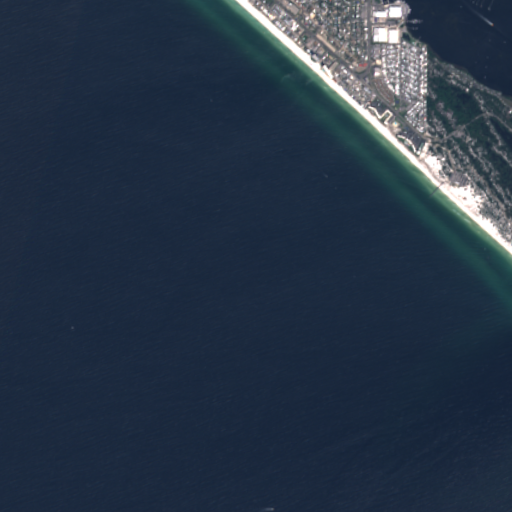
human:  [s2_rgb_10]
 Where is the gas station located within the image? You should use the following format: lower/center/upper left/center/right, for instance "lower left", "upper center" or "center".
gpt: The gas station is located in the upper right of the image.
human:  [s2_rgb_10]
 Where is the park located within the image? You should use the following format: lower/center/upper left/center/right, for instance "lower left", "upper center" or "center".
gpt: The park is located in the upper right of the image.
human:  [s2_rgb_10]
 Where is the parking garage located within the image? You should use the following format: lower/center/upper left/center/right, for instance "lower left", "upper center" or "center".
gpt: The parking garage is located in the upper center of the image.
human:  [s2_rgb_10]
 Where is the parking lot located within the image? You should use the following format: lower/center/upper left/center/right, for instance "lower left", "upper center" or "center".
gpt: The parking lot is located in the upper right of the image.
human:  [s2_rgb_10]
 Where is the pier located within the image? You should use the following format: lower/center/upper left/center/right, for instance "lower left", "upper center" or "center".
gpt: The pier is located in the upper right of the image.
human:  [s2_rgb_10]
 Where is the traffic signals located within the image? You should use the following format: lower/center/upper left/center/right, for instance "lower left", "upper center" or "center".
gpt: The traffic signals is located in the upper right of the image.
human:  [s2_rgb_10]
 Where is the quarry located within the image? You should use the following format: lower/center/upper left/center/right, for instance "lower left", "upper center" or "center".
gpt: There is no quarry in the image.